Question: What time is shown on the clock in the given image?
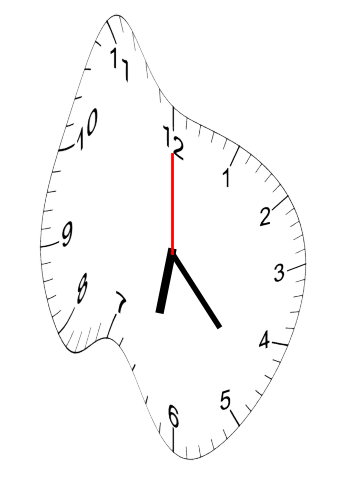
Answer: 06:23:00